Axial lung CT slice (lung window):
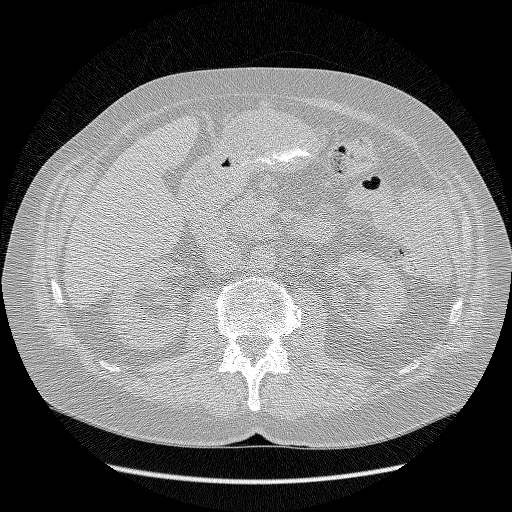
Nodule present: no